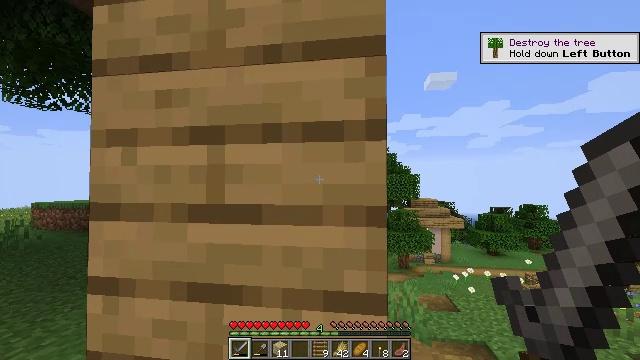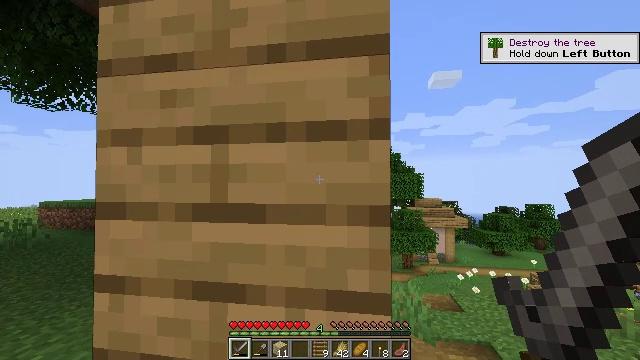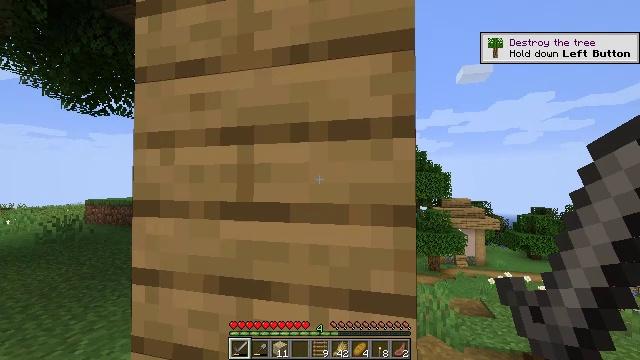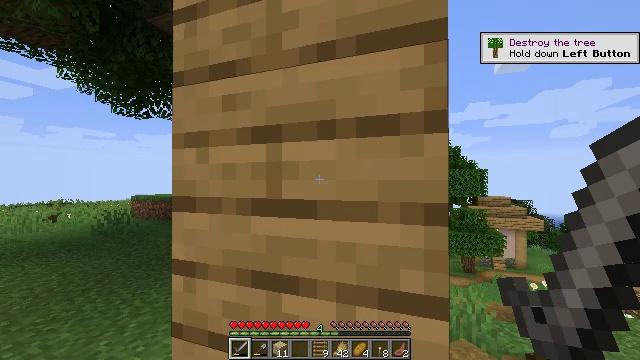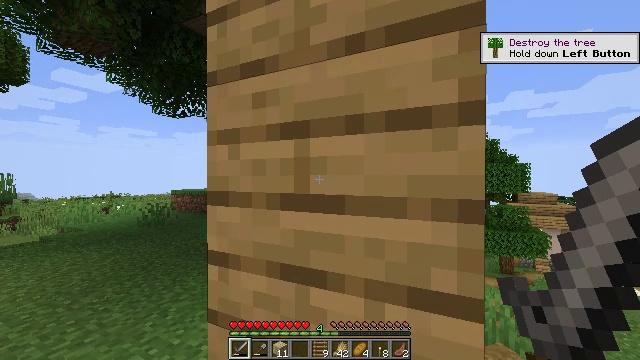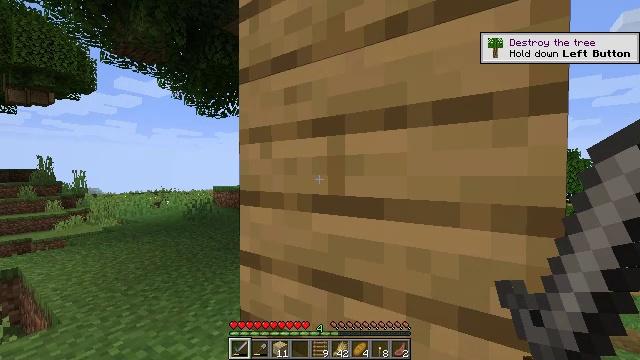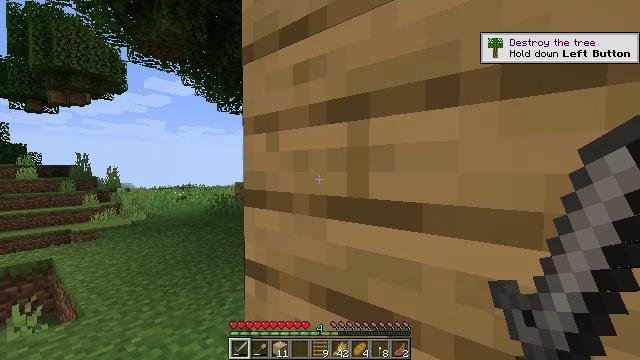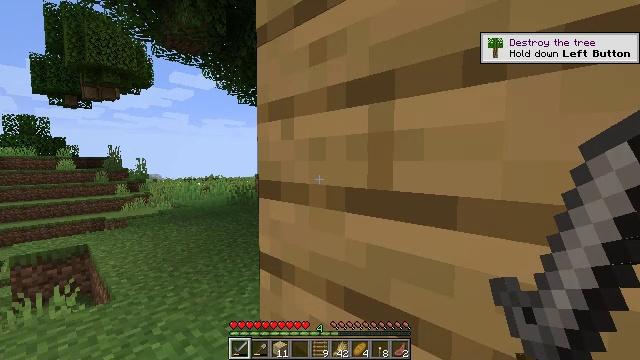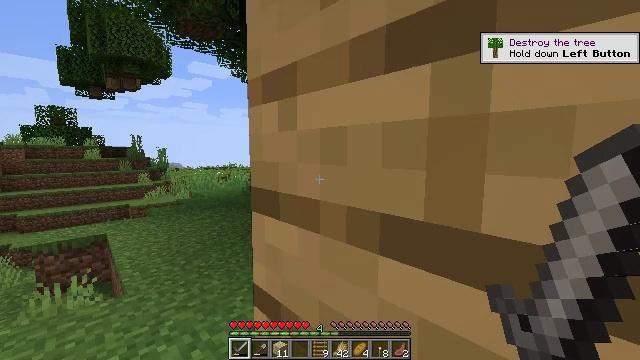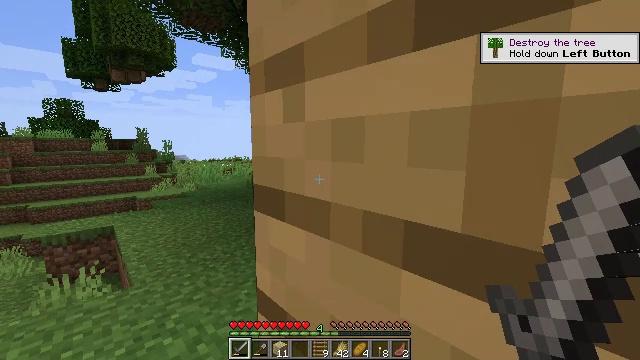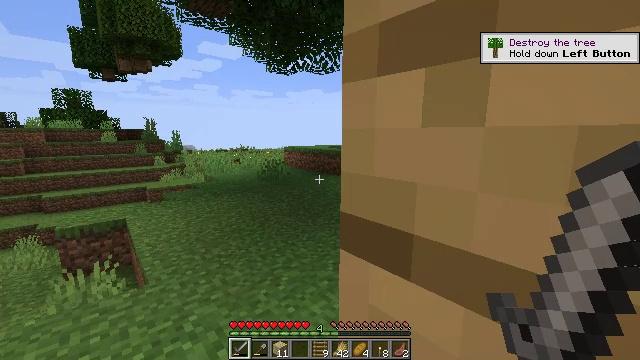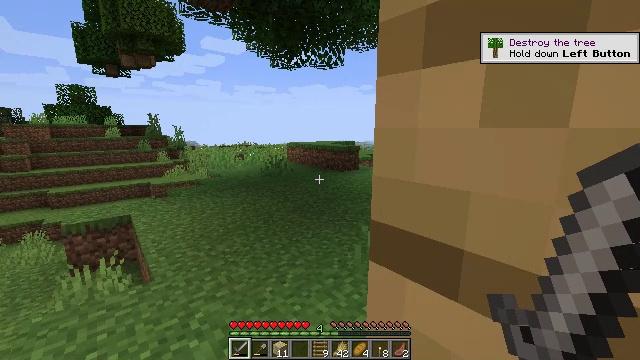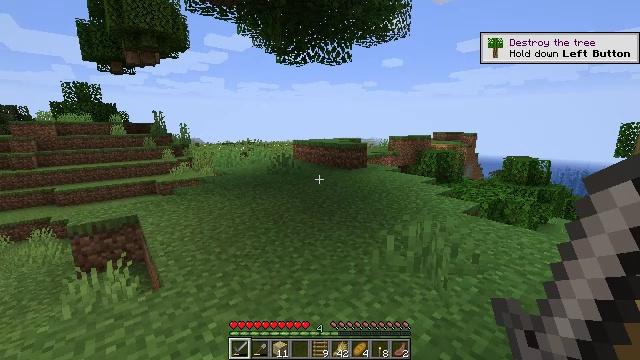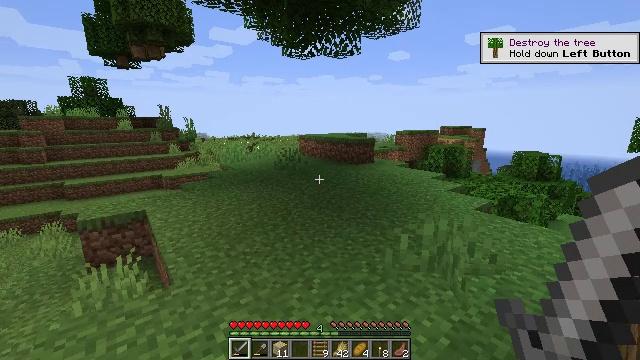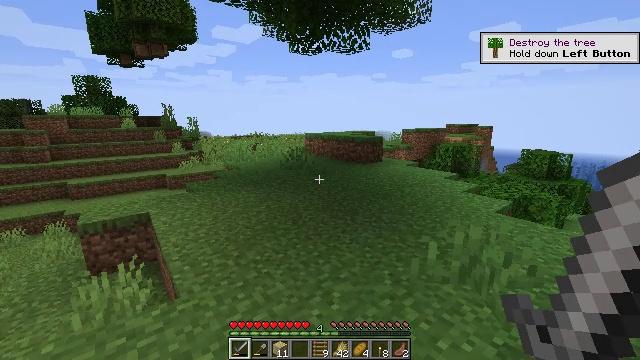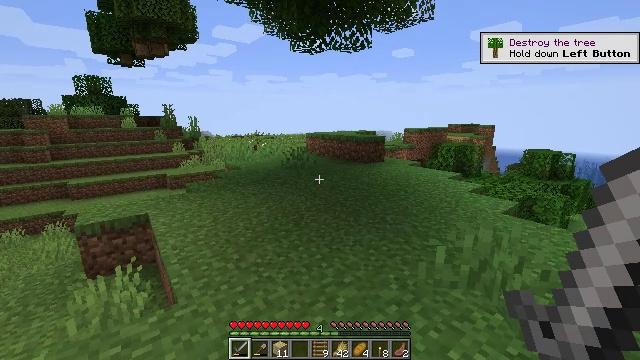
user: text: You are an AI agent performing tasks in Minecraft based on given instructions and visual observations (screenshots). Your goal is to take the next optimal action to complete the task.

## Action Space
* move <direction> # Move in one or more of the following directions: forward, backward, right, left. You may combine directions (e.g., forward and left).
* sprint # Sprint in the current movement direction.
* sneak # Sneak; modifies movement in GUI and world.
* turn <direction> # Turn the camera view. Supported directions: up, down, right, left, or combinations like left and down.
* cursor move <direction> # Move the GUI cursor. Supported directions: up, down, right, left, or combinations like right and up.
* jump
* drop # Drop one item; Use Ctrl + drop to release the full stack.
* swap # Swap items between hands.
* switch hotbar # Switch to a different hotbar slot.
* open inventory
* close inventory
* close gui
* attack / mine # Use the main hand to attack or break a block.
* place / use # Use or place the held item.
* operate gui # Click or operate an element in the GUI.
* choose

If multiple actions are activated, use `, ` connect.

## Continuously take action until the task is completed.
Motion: motion action
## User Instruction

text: Gather some oak planks.
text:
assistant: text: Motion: no_op
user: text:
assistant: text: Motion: turn left
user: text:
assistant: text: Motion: turn left
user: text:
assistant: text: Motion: turn left and down
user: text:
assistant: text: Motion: move forward, turn left
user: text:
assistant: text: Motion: move forward, turn left
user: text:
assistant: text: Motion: move forward, turn left and down
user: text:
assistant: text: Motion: move forward, turn left and down
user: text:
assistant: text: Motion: move forward, turn left and down
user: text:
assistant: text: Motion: move forward, turn left and down
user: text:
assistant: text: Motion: move forward
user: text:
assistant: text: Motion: move forward
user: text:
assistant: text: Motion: move forward, turn left and down
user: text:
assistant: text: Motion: move forward
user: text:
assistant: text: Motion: move forward
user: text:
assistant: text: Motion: move forward
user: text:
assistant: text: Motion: move forward
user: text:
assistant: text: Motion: move forward, turn right
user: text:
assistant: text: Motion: turn right and up
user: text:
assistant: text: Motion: turn right and up
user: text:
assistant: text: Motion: turn right and up
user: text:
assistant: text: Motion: turn right
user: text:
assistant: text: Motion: turn right
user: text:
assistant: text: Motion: turn right
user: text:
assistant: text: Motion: turn right
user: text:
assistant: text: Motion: turn right
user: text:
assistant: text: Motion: turn right
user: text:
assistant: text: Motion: no_op
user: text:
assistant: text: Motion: turn right
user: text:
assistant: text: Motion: turn right